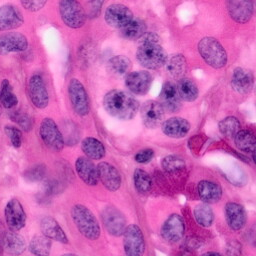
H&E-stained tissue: Pancreatic